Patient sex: M
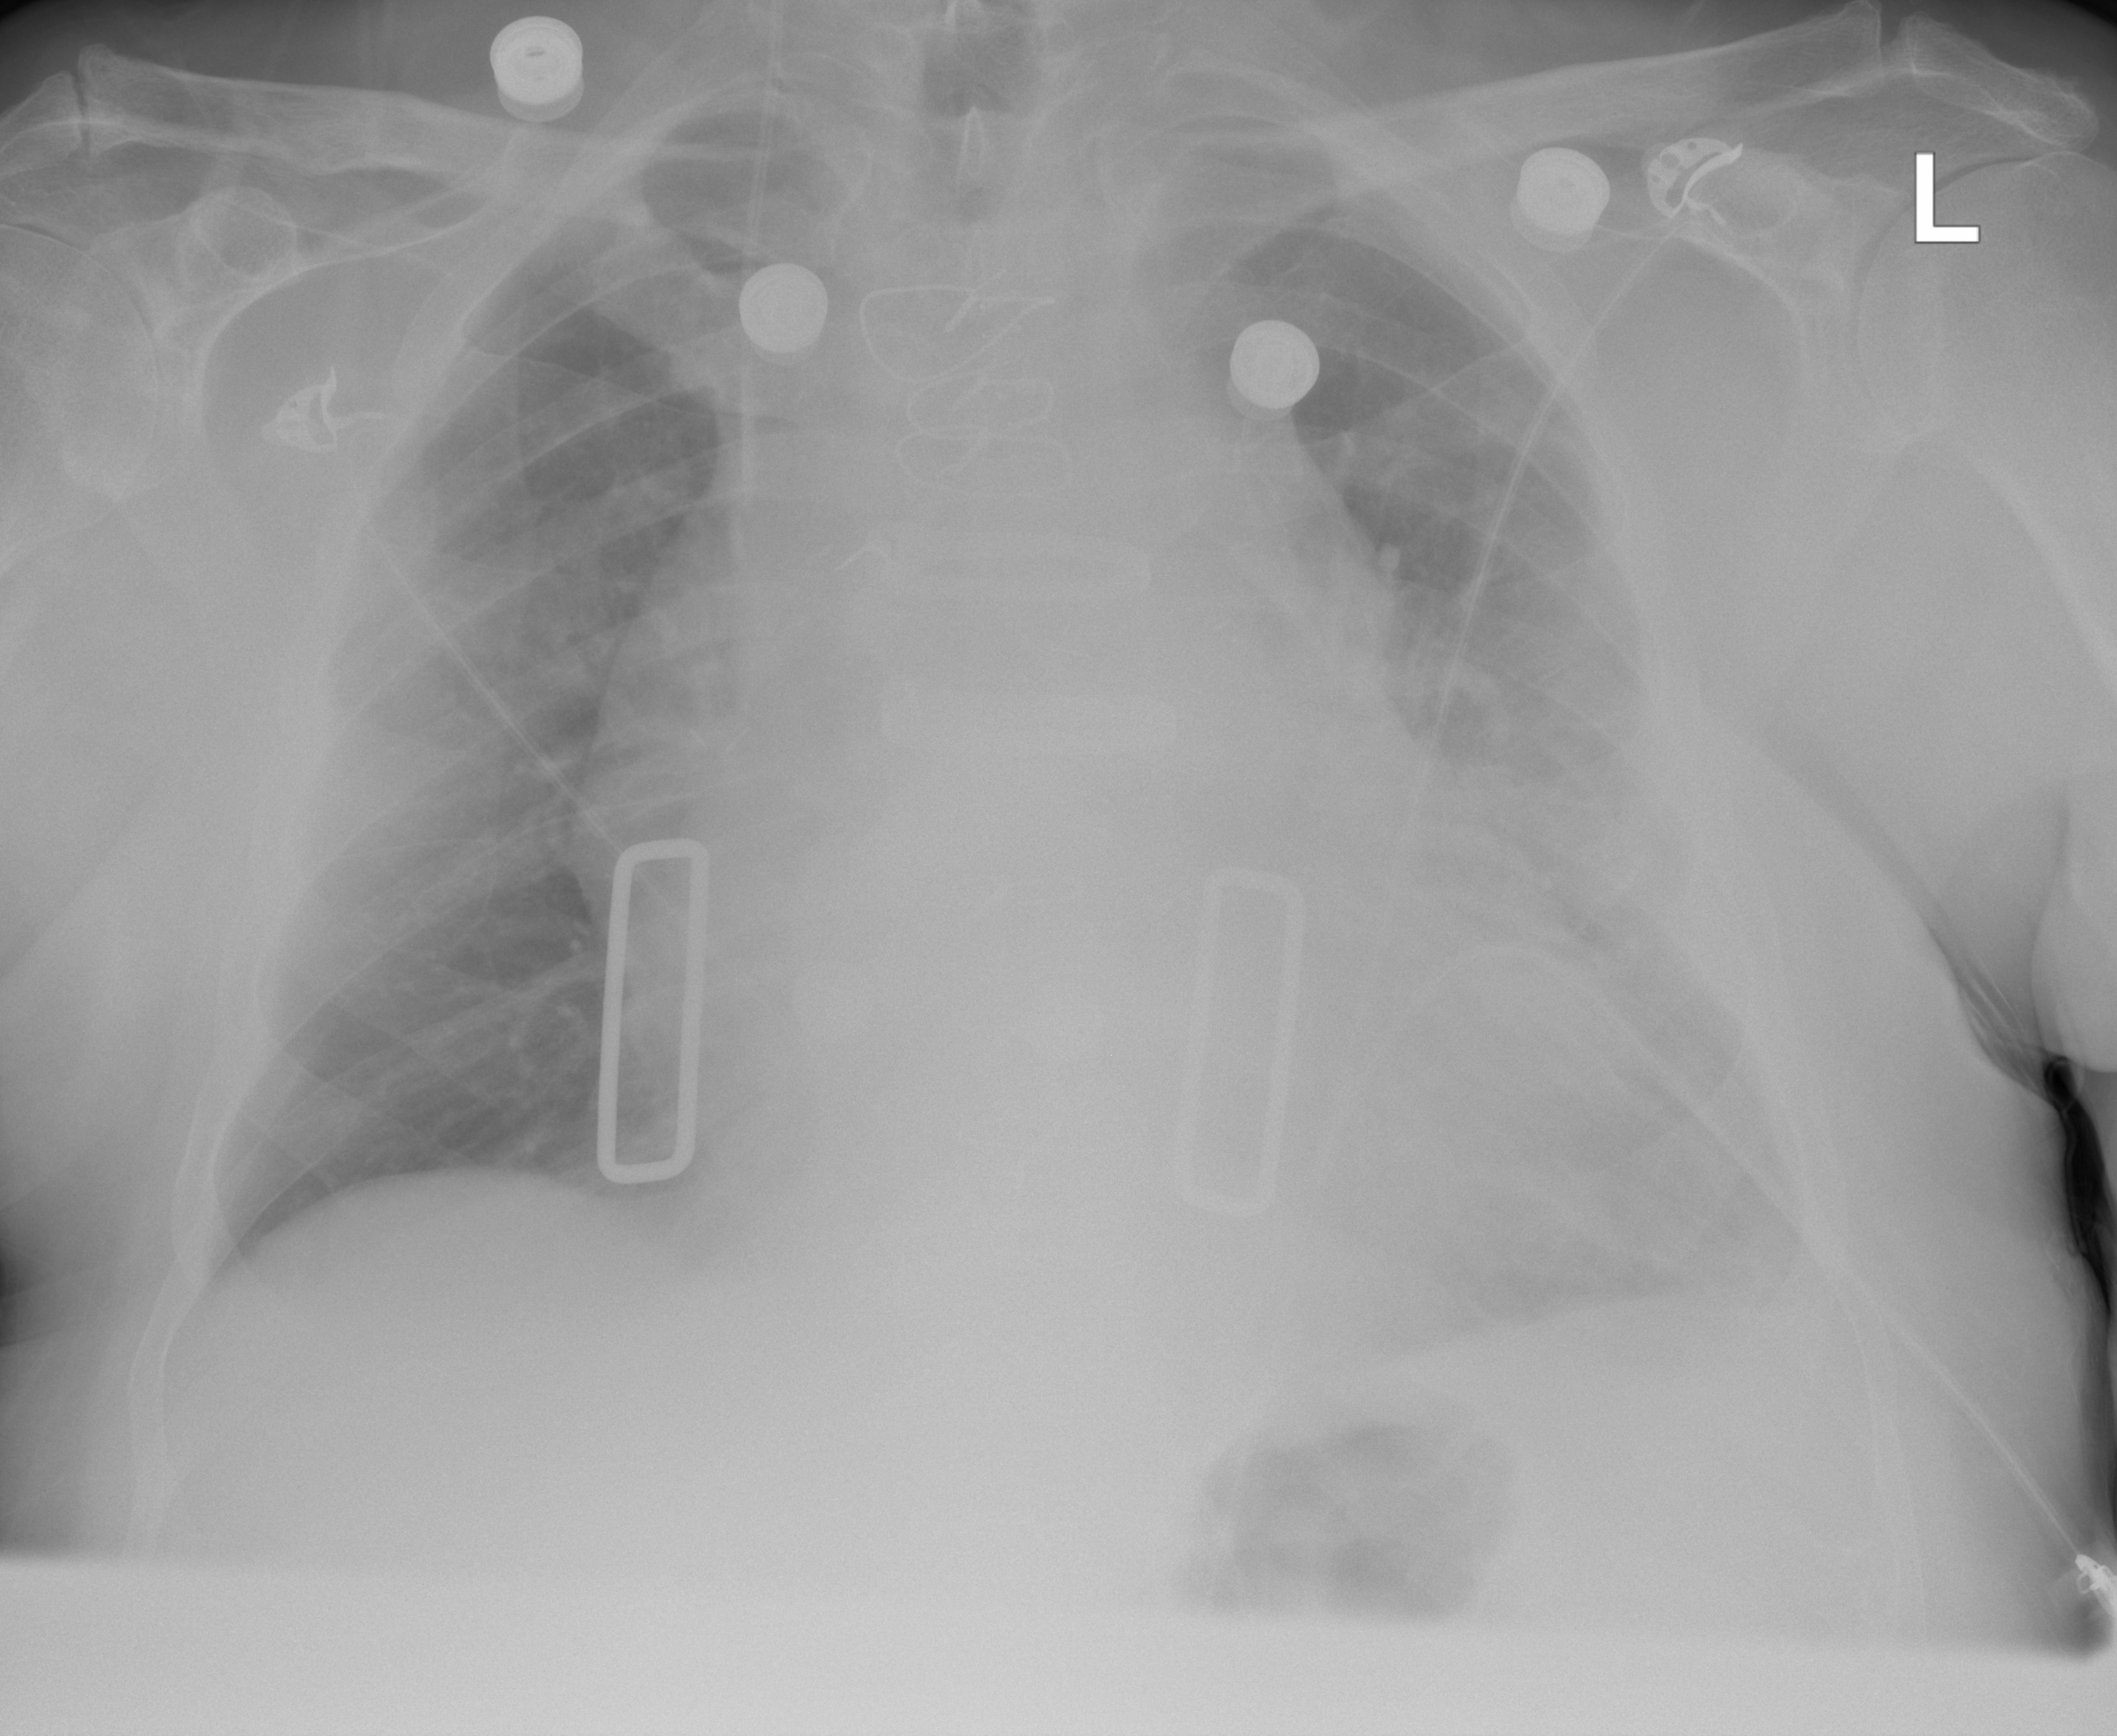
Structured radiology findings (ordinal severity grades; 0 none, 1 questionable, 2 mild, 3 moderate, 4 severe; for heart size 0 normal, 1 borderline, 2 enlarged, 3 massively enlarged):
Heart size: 3
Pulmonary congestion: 2
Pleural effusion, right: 1
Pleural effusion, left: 2
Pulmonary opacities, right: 0
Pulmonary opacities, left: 2
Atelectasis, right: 0
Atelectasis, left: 2